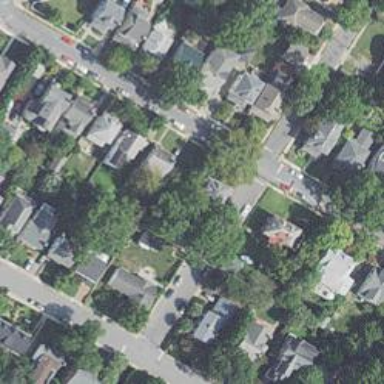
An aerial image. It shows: Neighborhood.